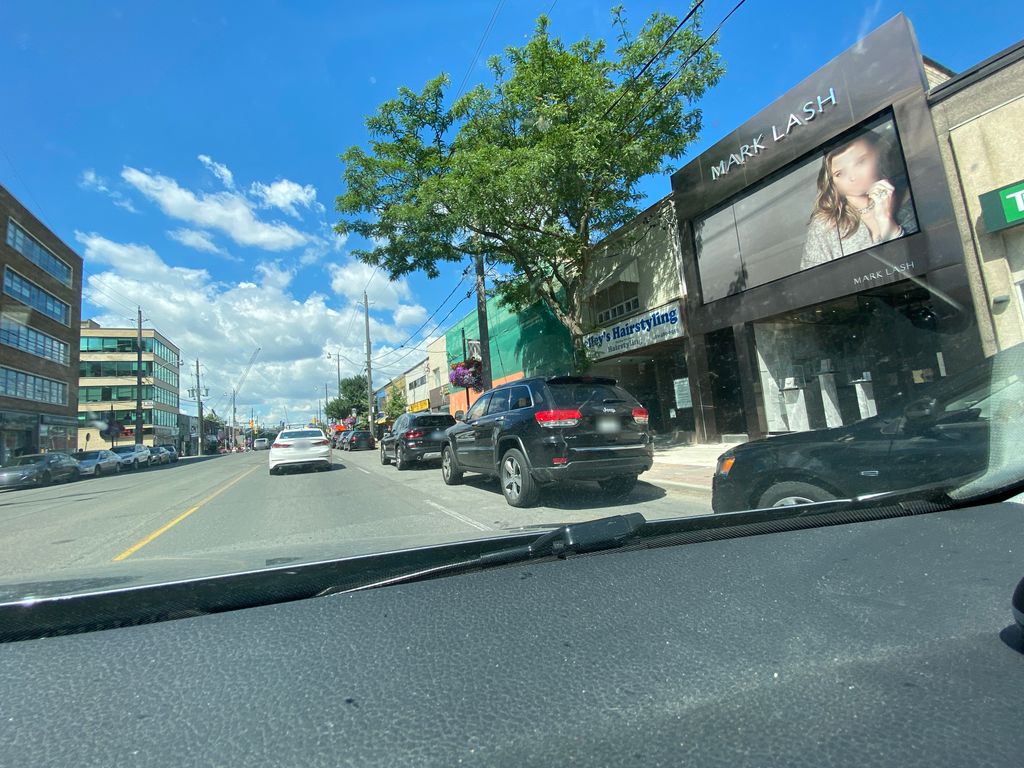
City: toronto